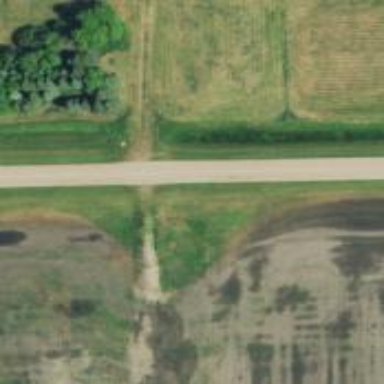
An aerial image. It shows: Unclassified road.